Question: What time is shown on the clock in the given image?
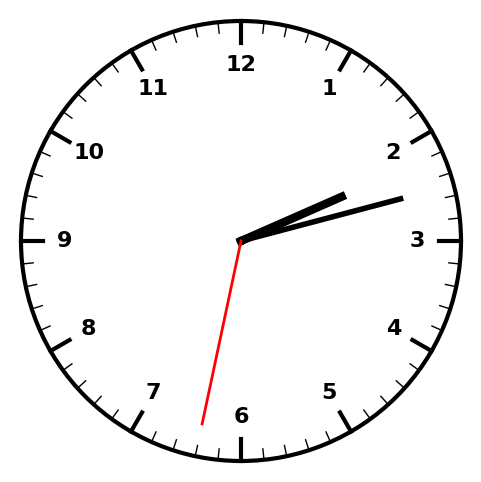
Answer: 02:12:32